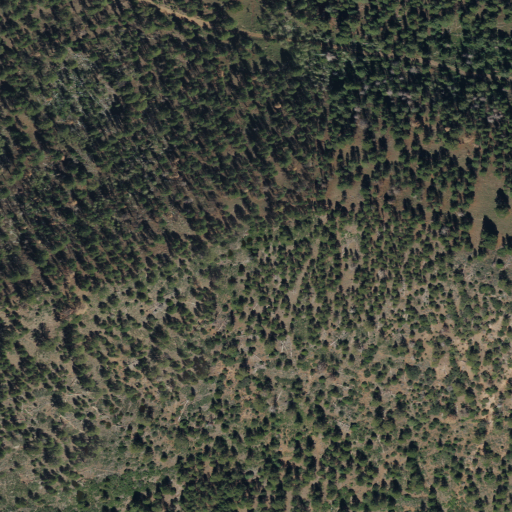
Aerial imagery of ridge(s) in Utah named Park Ridge containing evergreen forest, mixed forest, and grassland